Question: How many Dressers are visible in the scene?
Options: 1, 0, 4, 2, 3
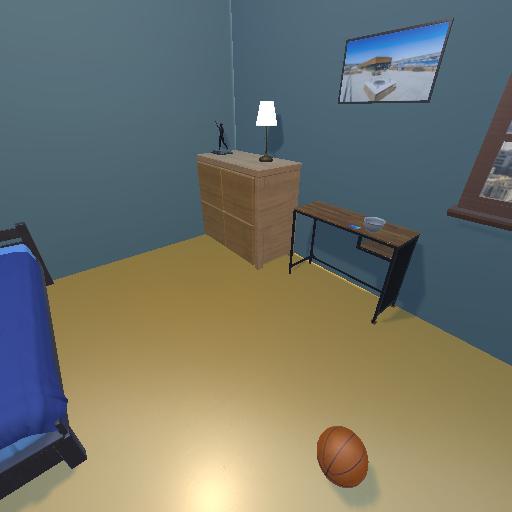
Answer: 1